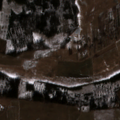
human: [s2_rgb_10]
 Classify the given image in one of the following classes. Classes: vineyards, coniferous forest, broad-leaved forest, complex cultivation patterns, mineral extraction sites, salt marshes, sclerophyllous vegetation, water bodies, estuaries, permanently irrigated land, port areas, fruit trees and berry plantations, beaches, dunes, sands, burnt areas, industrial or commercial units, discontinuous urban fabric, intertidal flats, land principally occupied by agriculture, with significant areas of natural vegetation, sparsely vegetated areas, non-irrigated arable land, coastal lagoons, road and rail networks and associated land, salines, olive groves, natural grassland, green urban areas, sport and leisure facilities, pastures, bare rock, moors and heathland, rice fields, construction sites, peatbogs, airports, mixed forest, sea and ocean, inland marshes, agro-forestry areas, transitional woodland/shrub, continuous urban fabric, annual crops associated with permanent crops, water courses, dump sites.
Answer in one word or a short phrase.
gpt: non-irrigated arable land, pastures, complex cultivation patterns, coniferous forest, mixed forest, transitional woodland/shrub